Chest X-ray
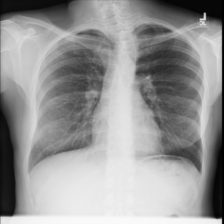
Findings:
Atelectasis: negative
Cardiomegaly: negative
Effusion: negative
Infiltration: negative
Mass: negative
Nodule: negative
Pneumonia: negative
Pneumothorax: negative
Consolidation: negative
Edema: negative
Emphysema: negative
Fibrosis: negative
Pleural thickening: negative
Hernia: negative